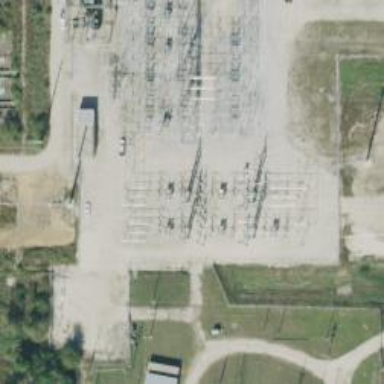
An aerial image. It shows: Switch for power supply.